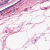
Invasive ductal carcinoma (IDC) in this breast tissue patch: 0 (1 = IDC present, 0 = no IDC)